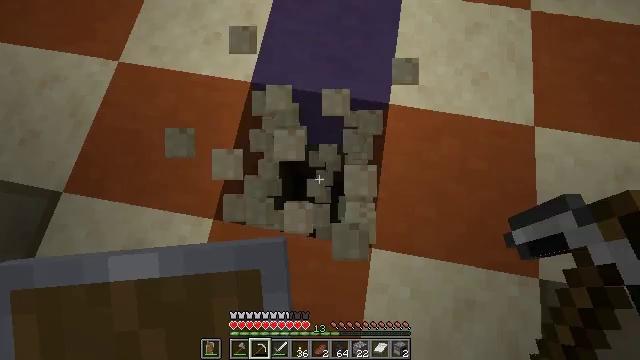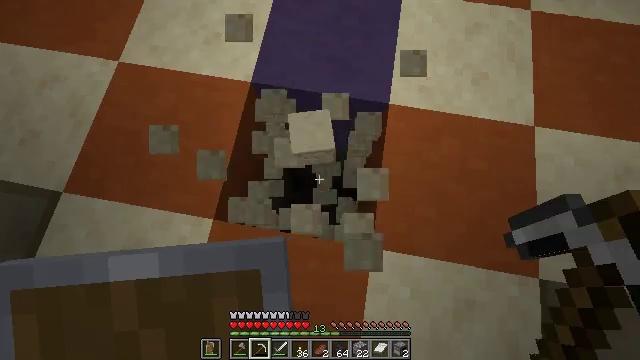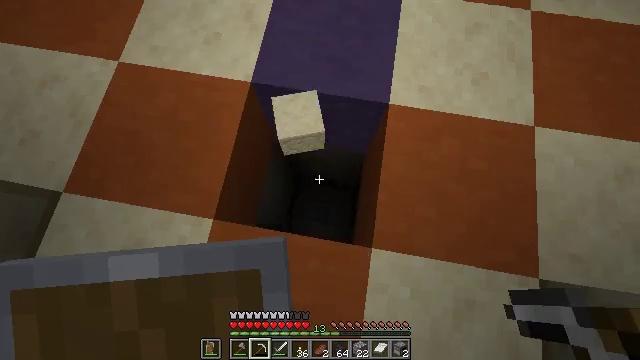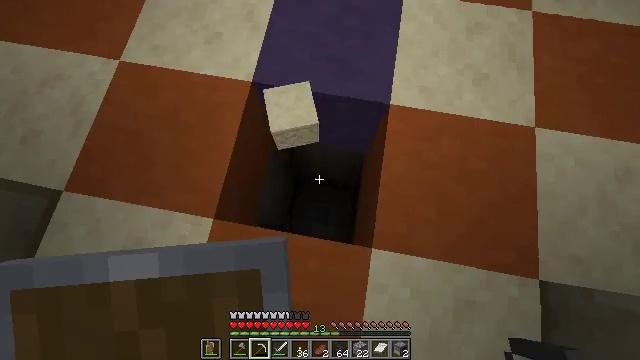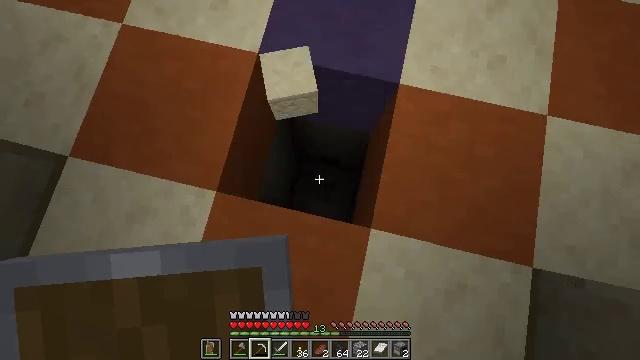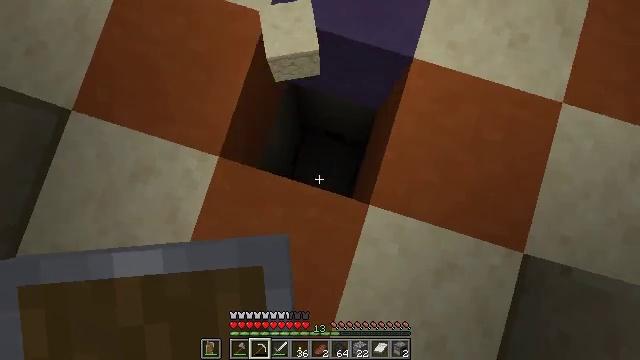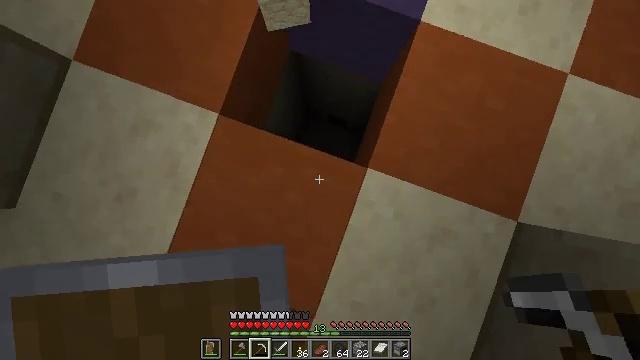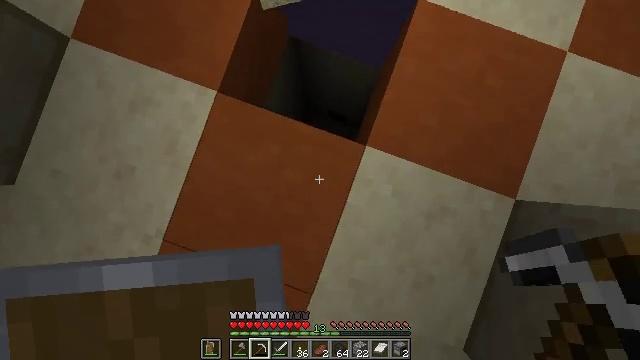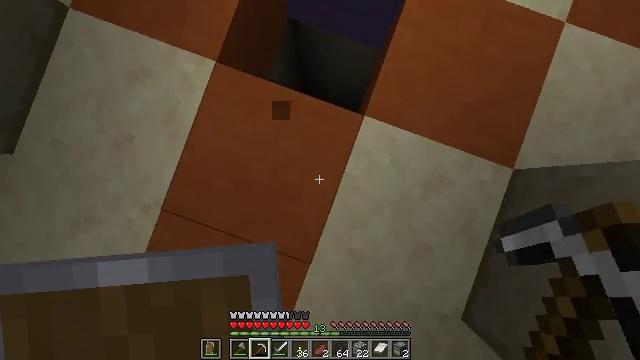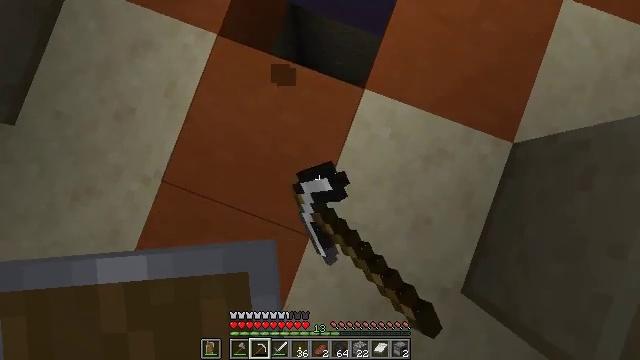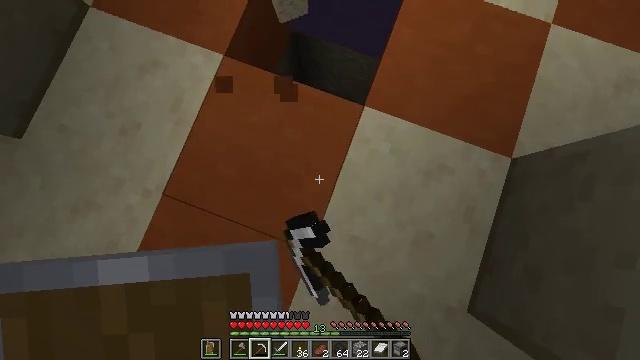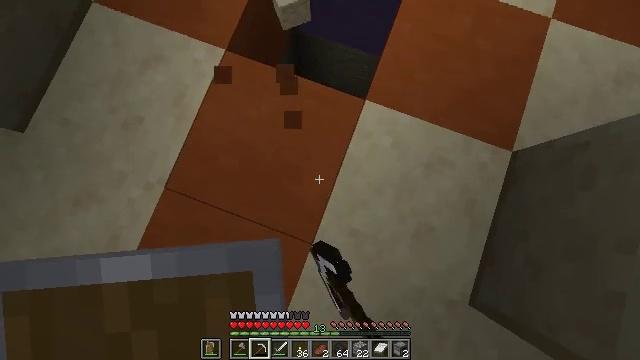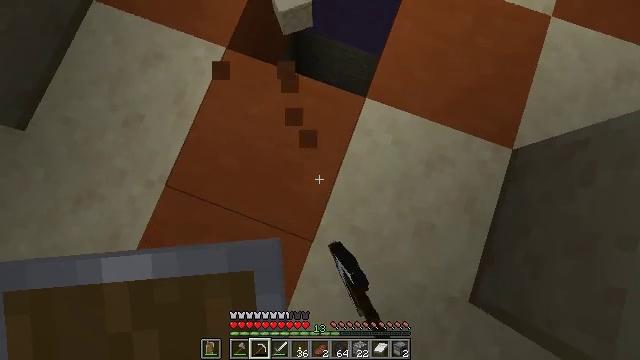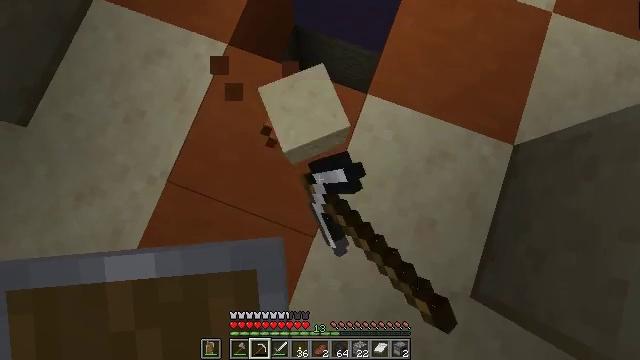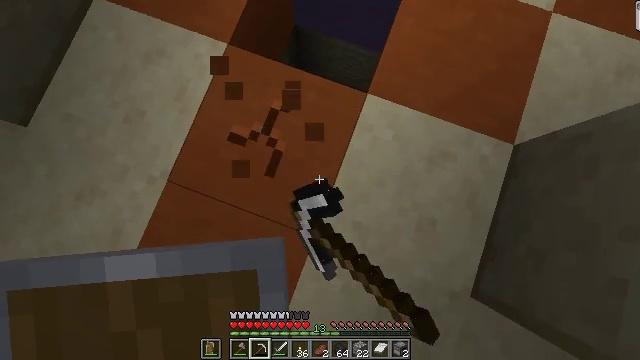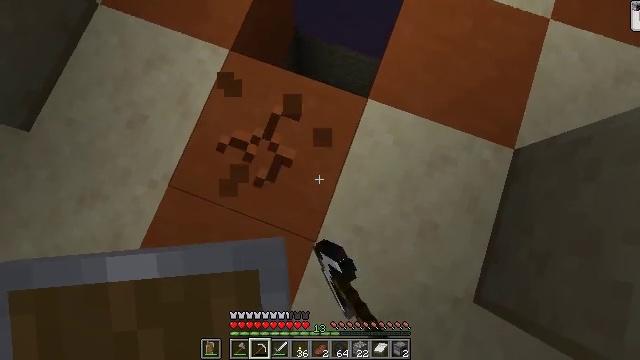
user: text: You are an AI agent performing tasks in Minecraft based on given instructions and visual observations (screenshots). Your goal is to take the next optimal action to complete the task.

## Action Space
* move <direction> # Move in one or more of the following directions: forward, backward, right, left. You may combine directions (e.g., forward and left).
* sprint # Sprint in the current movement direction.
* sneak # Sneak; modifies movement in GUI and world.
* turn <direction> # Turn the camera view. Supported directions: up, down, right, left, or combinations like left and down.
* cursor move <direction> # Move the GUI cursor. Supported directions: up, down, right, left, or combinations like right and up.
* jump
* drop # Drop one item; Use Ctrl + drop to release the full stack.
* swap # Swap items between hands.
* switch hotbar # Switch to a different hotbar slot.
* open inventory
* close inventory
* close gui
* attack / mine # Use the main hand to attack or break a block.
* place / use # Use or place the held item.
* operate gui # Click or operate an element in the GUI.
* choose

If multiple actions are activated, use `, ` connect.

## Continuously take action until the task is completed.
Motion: motion action
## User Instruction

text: Mine the orange terracotta block.
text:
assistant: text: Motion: attack / mine
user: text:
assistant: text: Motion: no_op
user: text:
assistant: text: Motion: no_op
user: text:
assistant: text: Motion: turn left and down
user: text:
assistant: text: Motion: move back, turn left and down
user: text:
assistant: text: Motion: move back, turn left and down
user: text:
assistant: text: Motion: move back
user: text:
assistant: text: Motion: move back, attack / mine
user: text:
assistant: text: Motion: attack / mine
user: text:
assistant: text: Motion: turn up, attack / mine
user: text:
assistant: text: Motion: attack / mine
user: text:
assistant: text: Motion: attack / mine
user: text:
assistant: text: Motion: attack / mine
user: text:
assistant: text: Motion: attack / mine
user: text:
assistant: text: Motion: turn up, attack / mine
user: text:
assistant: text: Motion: no_op
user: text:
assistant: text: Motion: no_op
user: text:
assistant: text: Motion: turn up
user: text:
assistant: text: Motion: no_op
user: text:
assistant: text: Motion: attack / mine
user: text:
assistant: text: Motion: move left, attack / mine
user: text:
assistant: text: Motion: move left, turn down, attack / mine
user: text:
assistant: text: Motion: turn left and down, attack / mine
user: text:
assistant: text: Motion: turn down, attack / mine
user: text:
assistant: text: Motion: attack / mine
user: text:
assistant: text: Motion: attack / mine
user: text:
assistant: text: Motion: attack / mine
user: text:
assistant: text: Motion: attack / mine
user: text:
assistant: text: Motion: turn right, attack / mine
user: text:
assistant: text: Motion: no_op